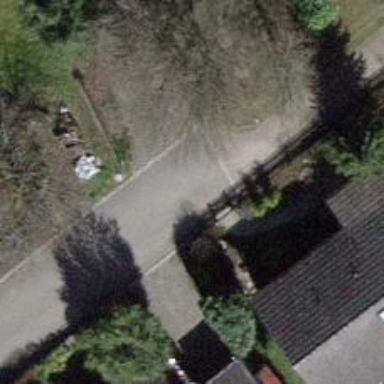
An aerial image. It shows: Residential road with asphalt surface and no sidewalk.